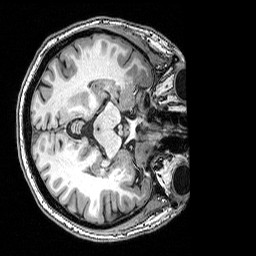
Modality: T1w
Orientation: axial
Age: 39
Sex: female
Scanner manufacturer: siemens
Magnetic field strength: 3 T
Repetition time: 2.53 s
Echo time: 0.0035 s